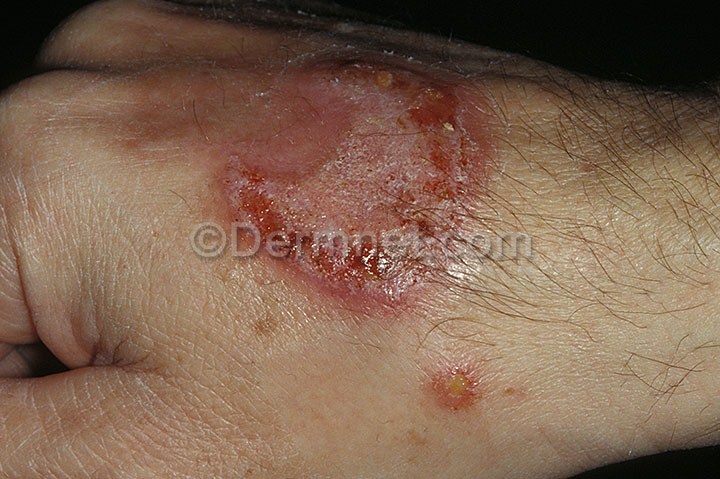
Disease: Vasculitis Photos